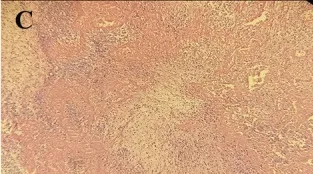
Dense neutrophilic infiltration with cellular debris.
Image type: pathology (h&e)